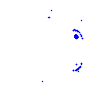
Particle: electron